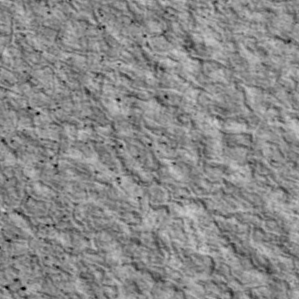
Label: non_frost